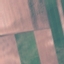
Land use / land cover class: AnnualCrop